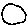
Label: circle